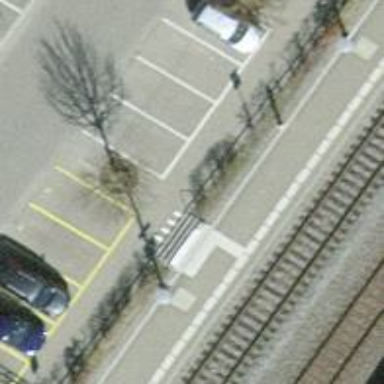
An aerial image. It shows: Steps made of asphalt.